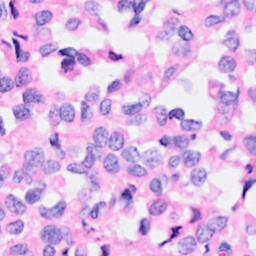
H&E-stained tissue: Breast